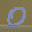
Label: 0